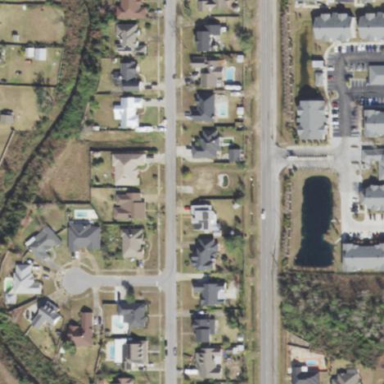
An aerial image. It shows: This residential area consists of single-family homes.